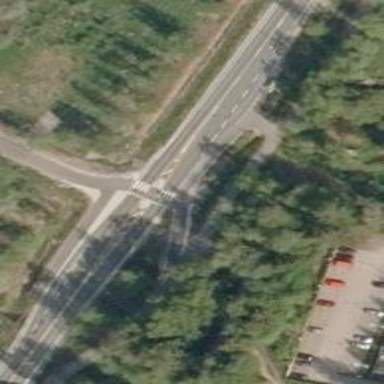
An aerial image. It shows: Asphalt cycleway.